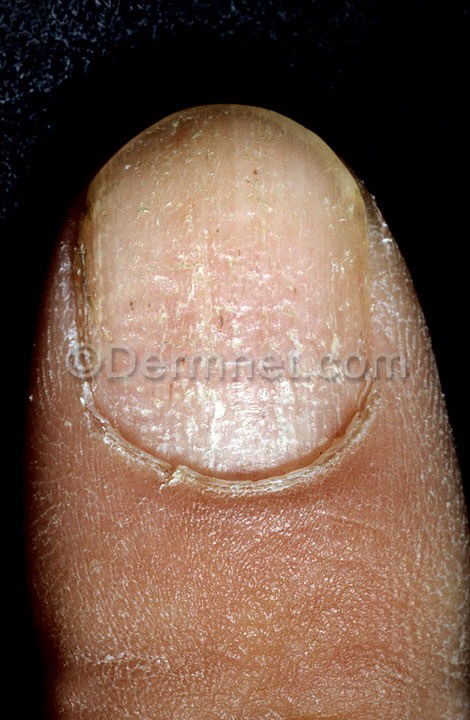
Disease: Nail Fungus and other Nail Disease